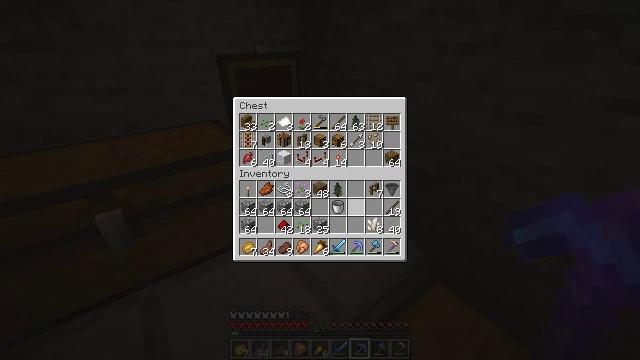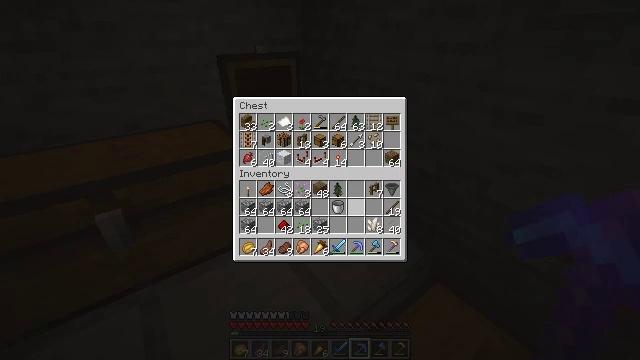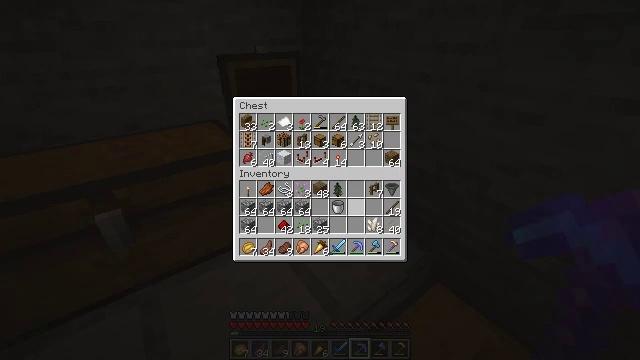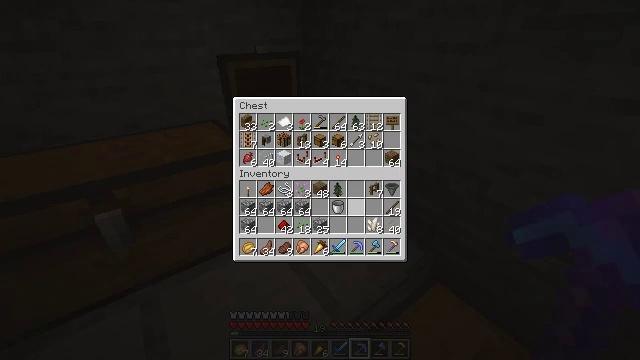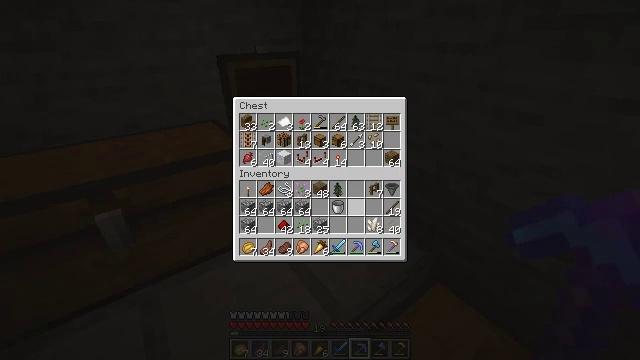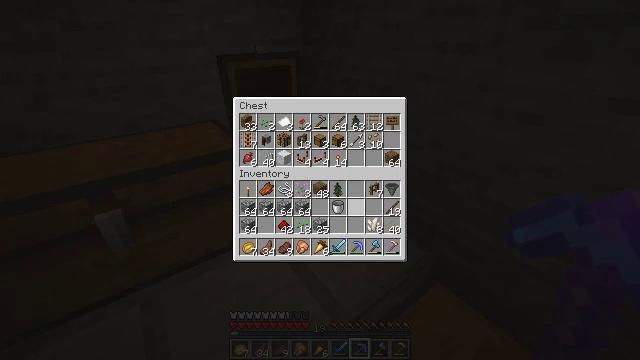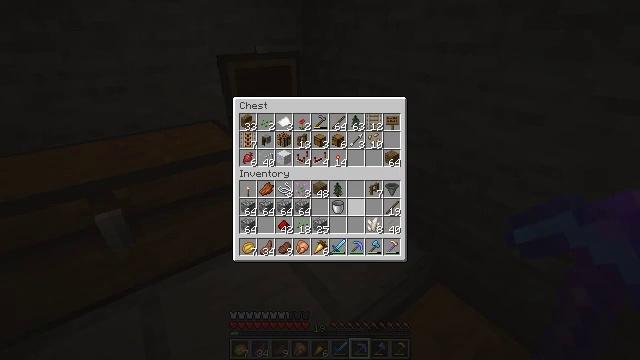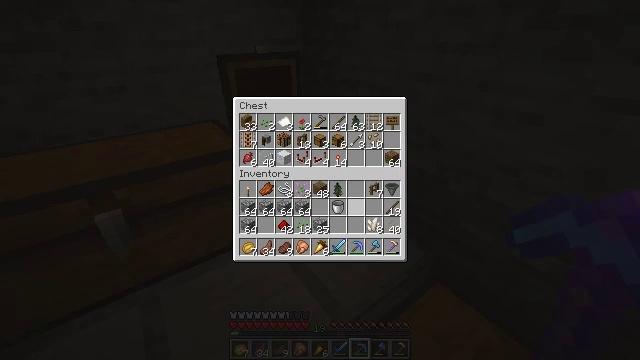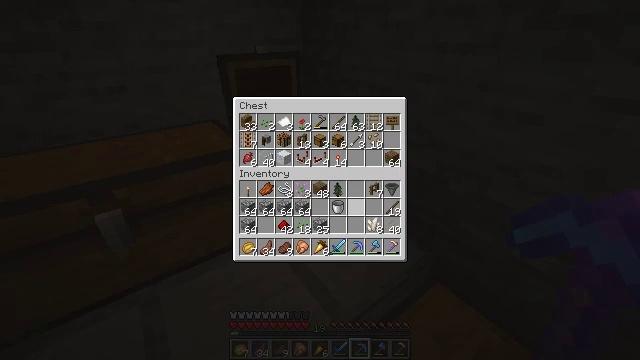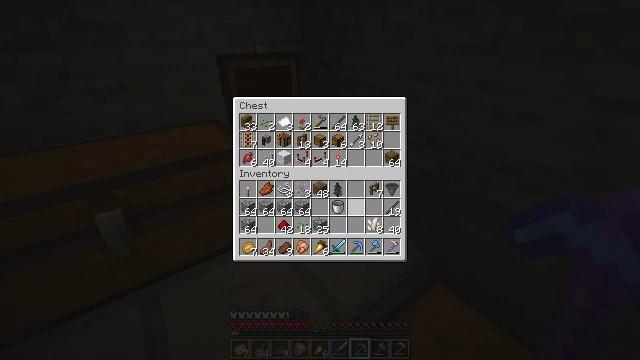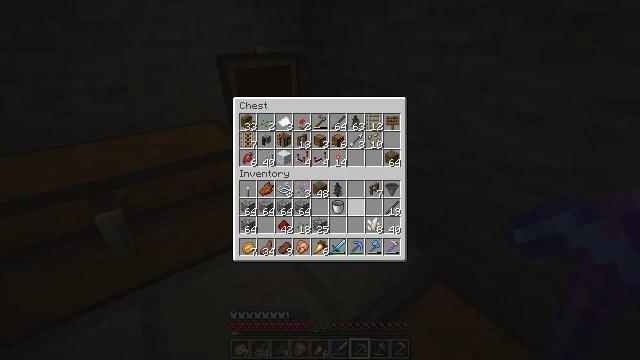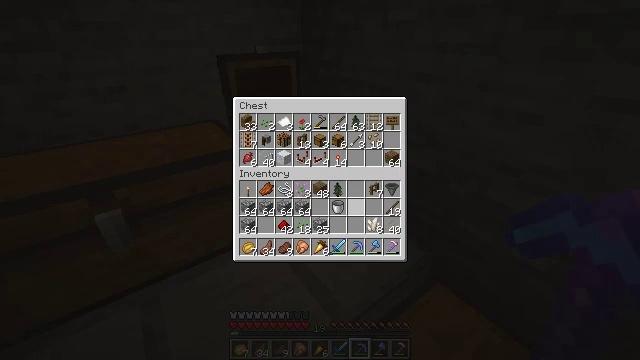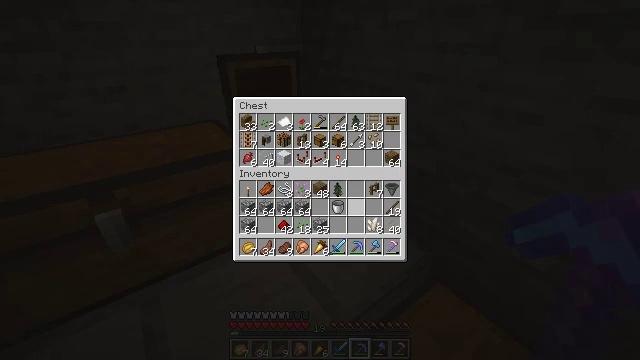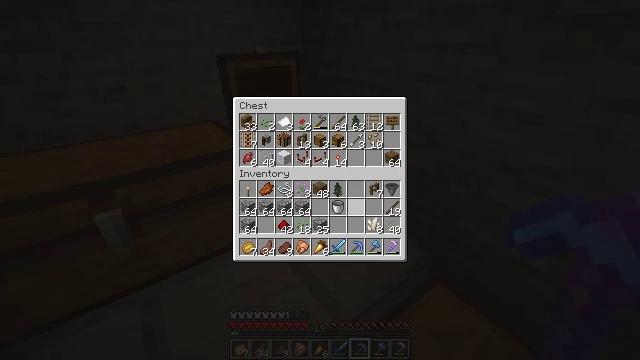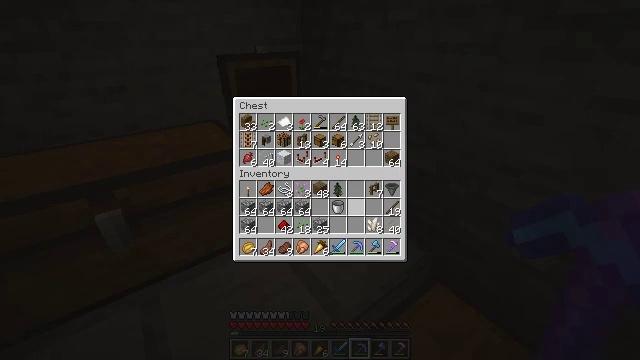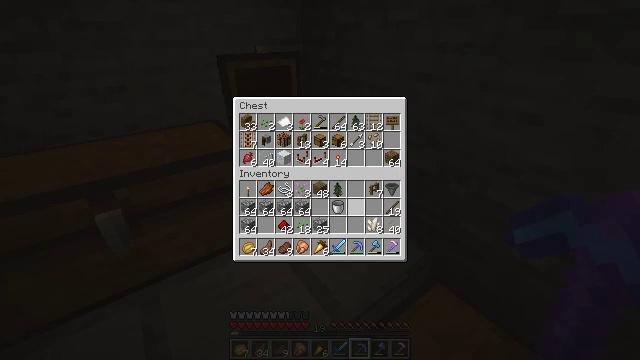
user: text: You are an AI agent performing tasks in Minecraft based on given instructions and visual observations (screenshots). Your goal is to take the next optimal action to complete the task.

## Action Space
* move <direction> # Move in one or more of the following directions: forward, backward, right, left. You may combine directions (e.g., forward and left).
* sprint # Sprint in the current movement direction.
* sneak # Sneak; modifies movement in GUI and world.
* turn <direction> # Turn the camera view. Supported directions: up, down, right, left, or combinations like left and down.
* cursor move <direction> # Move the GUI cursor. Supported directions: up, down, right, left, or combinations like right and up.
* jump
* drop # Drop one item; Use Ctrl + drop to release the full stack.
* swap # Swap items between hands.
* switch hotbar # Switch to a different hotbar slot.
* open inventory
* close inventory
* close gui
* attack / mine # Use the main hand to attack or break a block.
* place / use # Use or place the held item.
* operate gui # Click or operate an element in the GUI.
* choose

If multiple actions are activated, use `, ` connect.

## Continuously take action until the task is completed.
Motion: motion action
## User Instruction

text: Get wheat from the farmland.
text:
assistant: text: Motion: no_op
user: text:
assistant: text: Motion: no_op
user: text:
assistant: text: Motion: no_op
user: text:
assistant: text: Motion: no_op
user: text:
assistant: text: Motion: no_op
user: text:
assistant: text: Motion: no_op
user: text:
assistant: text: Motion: no_op
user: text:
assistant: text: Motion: no_op
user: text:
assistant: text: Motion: no_op
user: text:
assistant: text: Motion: no_op
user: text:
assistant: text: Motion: no_op
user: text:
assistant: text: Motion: no_op
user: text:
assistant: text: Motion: no_op
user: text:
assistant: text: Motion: no_op
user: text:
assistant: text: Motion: no_op
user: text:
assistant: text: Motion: no_op
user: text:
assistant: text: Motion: no_op
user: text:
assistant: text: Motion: no_op
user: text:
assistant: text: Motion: no_op
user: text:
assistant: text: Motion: no_op
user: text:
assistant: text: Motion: no_op
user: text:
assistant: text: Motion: no_op
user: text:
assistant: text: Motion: no_op
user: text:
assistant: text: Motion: no_op
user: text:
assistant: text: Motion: no_op
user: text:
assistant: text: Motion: no_op
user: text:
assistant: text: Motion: no_op
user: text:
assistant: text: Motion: no_op
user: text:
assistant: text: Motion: no_op
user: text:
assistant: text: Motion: turn right and down